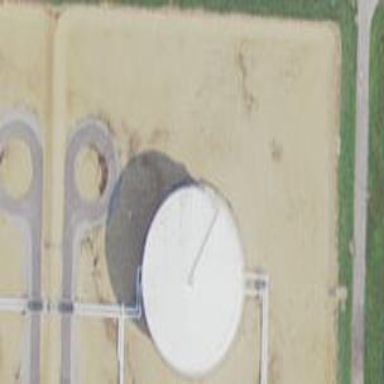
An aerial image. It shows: Storage tank that is man-made.